Question: I have a simple cpp server which receives a char * buffer from a python client and unpacks it in order to use the data.
the python client sends a buffer which includes 2 "different" data types - string and int.
the buffer should look like this -

which means if the client wants to send the message code 200, and the data "ok", he would have to send the buffer [2002ok].
But I have decided that the client would send the buffer as chars.
so, the buffer would look like this- [Eok]
(E = 200's ascii value, = 2's ascii value)
(edit: I don't know why, but the ASCII value of 2 cannot be shown here..)
The problem is, That when I unpack the 3 parts of the buffer, they are somehow distorted.
here is my client side (Python):
'''
msg = chr(200) + chr(0) + chr(0) + chr(0) + chr(2) + "ok"
print(">>>>" + (msg))
sock.send((msg.encode()))
'''
and here is my server side(CPP):
'''
uint8_t msgCode = helpMe.getCode(client_socket);
std::cout << "The message code is " << static_cast<unsigned int>(msgCode) << std::endl;
int DataLen = helpMe.getLength(client_socket);
std::string StrData = helpMe.getString(client_socket, DataLen);
'''
Here are the "Helper" functions I used (unpacking the data):
'''
using std::string;
uint8_t Helper::getCode(SOCKET sc)
{
uint8_t code;
getPartFromSocket(sc, reinterpret_cast<char*>(&code), sizeof(code), 0);
return code;
}
uint32_t Helper::getLength(SOCKET sc)
{
uint32_t length;
getPartFromSocket(sc, reinterpret_cast<char*>(&length), sizeof(length), 0);
return length;
}
std::string Helper::getString(SOCKET sc, size_t length)
{
std::string s(length + 1, 0);
getPartFromSocket(sc, (char*)s.data(), length, 0);
// possible since C++17 ^
return s;
}
void Helper::getPartFromSocket(SOCKET sc, char * buffer, size_t bytesNum, int flags)
{
if (bytesNum == 0)
{
return;
}
int res = recv(sc, buffer, bytesNum, flags);
if (res == INVALID_SOCKET)
{
std::string s = "Error while recieving from socket: ";
s += std::to_string(sc);
throw std::exception(s.c_str());
}
}
'''
the client seems to work fine - it's output is:
> E ok
but the server's output, which is supposed to be -
> The message code is 200
is actually
> The message code is +
Where is my mistake?
Thanks, M.
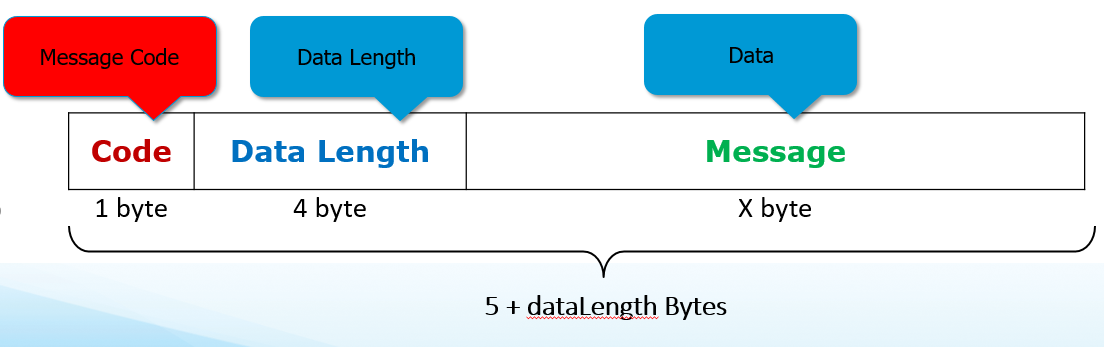
Answer: You should change the way you receive data:
'''
void Helper::getPartFromSocket(SOCKET sc, char* buffer, size_t bytesNum, int flags);
'''
instead of internally creating an array. Then you can do:
'''
uint8_t Helper::getCode(SOCKET sc)
{
uint8_t code;
getPartFromSocket(sc, reinterpret_cast<char*>(&code), sizeof(code), 0);
return code;
}
uint32_t Helper::getLength(SOCKET sc)
{
uint32_t length;
getPartFromSocket(sc, reinterpret_cast<char*>(&length), sizeof(length), 0);
return length;
}
std::string Helper::getString(SOCKET sc, size_t length)
{
std::string s(length, 0);
getPartFromSocket(sc, s.data(), length, 0);
// possible since C++17 ^
return s;
}
'''
i. e. you write the data directly to where it shall be placed. At the same time, you solve your memory leak issue...
Problem remains with endianness... You obviously write big endian on python side, but as is shown above, you'll (most likely - it's machine dependent, but big endian machines got very rare these days...) read little endian. To get independent of machine's byte order on C++ side, too, you could modify the code as follows:
'''
uint32_t length = 0
for(unsigned int i = 0; i < sizeof(length); ++i)
{
uint8_t byte;
getPartFromSocket(sc, reinterpret_cast<char*>(&byte), sizeof(byte), 0);
// little endian tranmitted:
// length |= static_cast<uint32_t>(byte) << 8*i;
// big endian transmitted:
length |= static_cast<uint32_t>(byte) << 8*(sizeof(length) - (i + 1));
// simpler: just adjust loop variable; = 1, <= sizeof ^
}
return length;
'''
Well, actually, there's already a function doing this stuff: <URL>, so you can get it much easier:
'''
uint32_t length;
getPartFromSocket(sc, reinterpret_cast<char*>(&length), sizeof(length), 0);
return ntohl(length);
'''
Another problem spotted during discussion, this time on python side:
'''
sock.send((msg.encode()))
'''
'encode' by default delivers an 'utf-8'-encoded string, which is certainly not what we want in this case (200 will be converted to two bytes). Instead we need to use local machine's encoding (on a windows host, quite likely cp1252 for western Europe or cp1250 for central and eastern Europe).